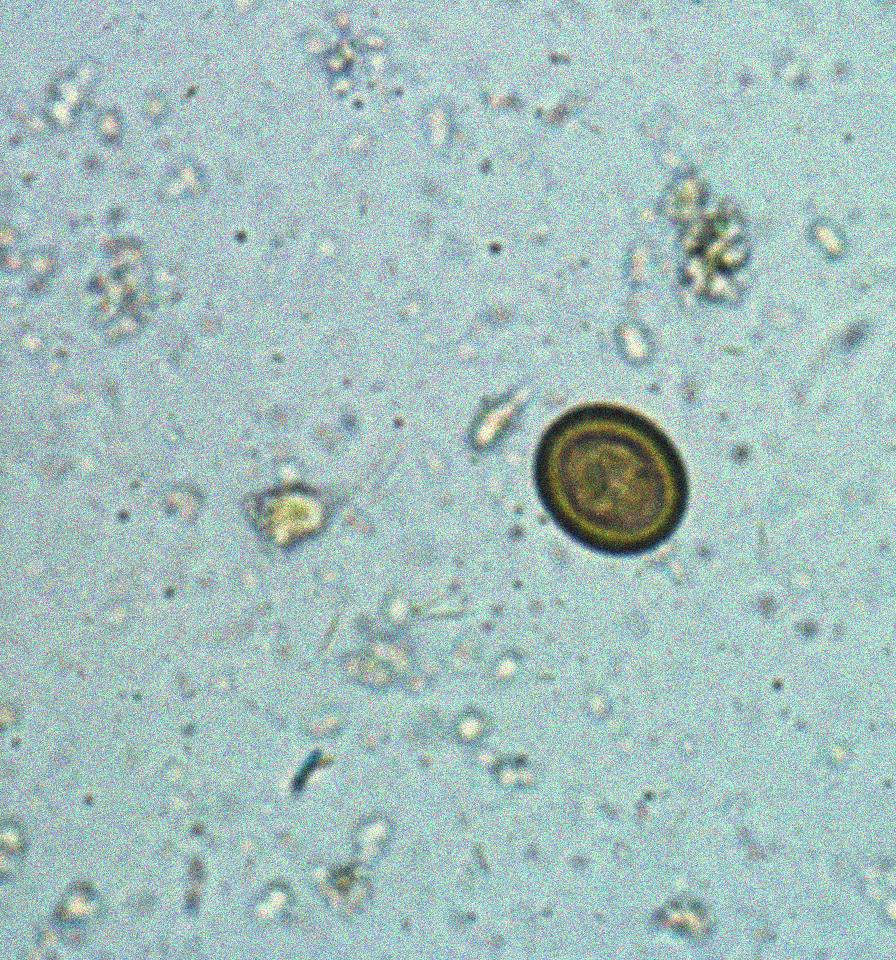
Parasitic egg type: Taenia spp. egg